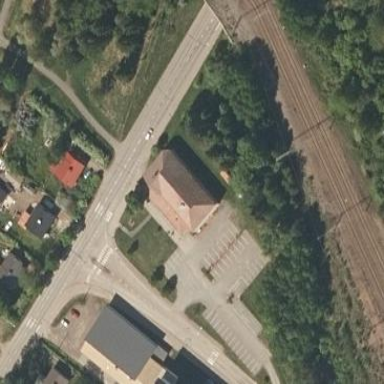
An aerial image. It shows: Parking area.